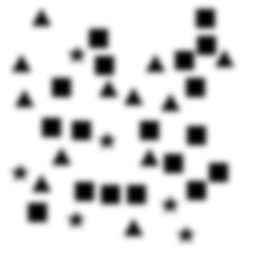
Squares: 18
Triangles: 12
Stars: 6
Total shapes: 36